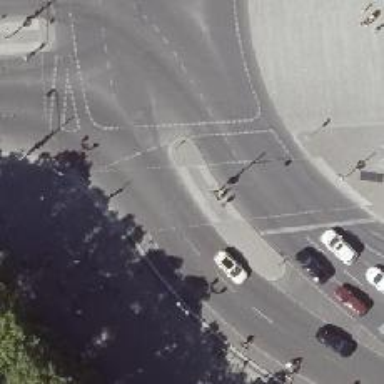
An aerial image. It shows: Traffic island located on footway.